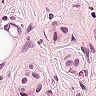
Metastatic tissue present: yes